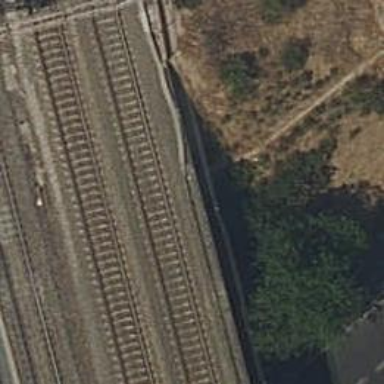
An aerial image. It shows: Bridge with electrified railway tracks featuring contact line.